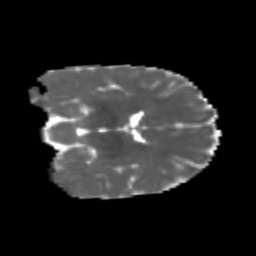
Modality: MD
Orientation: coronal
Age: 7
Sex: male
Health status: healthy